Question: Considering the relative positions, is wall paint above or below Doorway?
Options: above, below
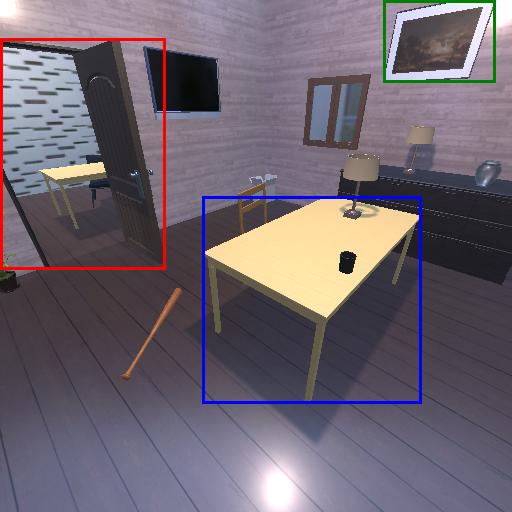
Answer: above